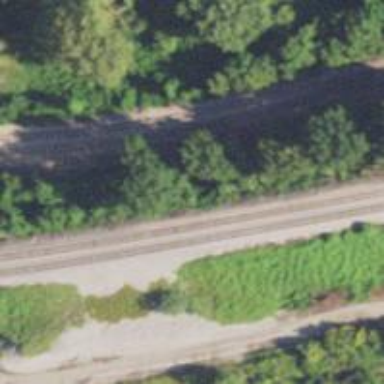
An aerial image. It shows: Railway spur service.